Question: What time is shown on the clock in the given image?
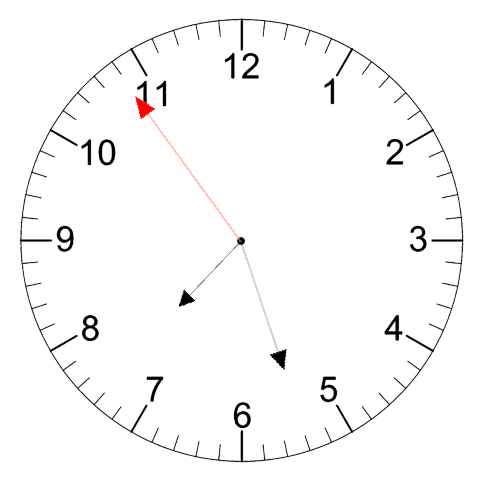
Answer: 07:26:54